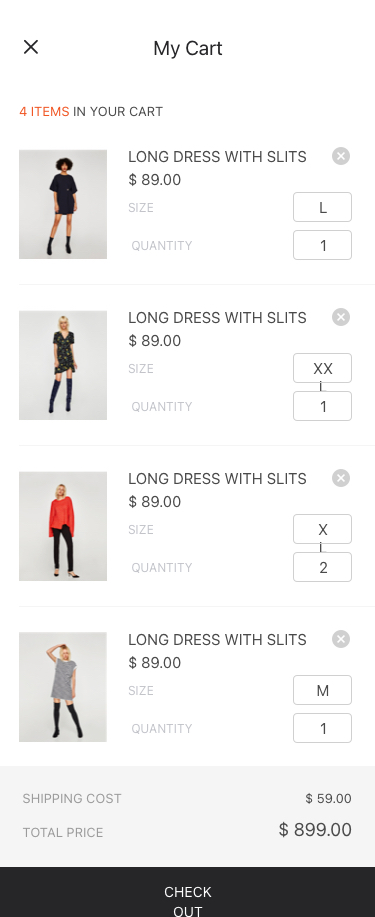
Text in this UI design:
LONG DRESS WITH SLITS
Size
L
1
 Quantity
$ 89.00
LONG DRESS WITH SLITS
Size
XXL
1
 Quantity
$ 89.00
LONG DRESS WITH SLITS
Size
XL
2
 Quantity
$ 89.00
LONG DRESS WITH SLITS
Size
M
1
 Quantity
$ 89.00
 Shipping cost
 $ 59.00
 TOTAL Price
 $ 899.00
Check out
My Cart
4 Items in your cart